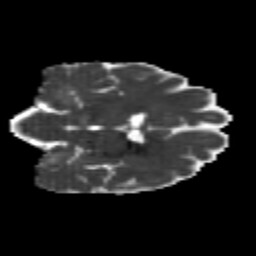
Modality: MD
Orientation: coronal
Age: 26
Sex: male
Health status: healthy
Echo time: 0.074 s